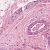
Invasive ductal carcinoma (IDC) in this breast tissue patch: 0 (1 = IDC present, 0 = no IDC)